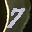
Label: 7